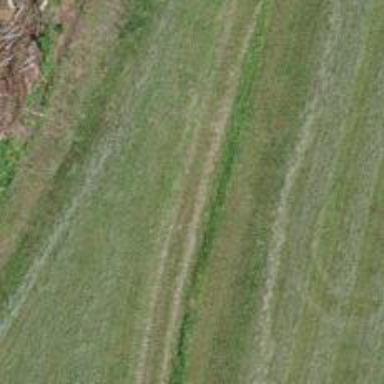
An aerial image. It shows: Grass path.